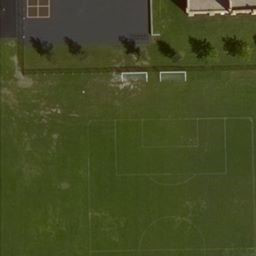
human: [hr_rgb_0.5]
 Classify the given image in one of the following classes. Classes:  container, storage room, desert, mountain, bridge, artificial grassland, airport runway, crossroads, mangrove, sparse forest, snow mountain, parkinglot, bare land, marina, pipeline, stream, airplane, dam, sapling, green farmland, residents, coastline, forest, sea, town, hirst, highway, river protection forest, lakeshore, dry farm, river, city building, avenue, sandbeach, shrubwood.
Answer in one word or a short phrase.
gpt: artificial grassland